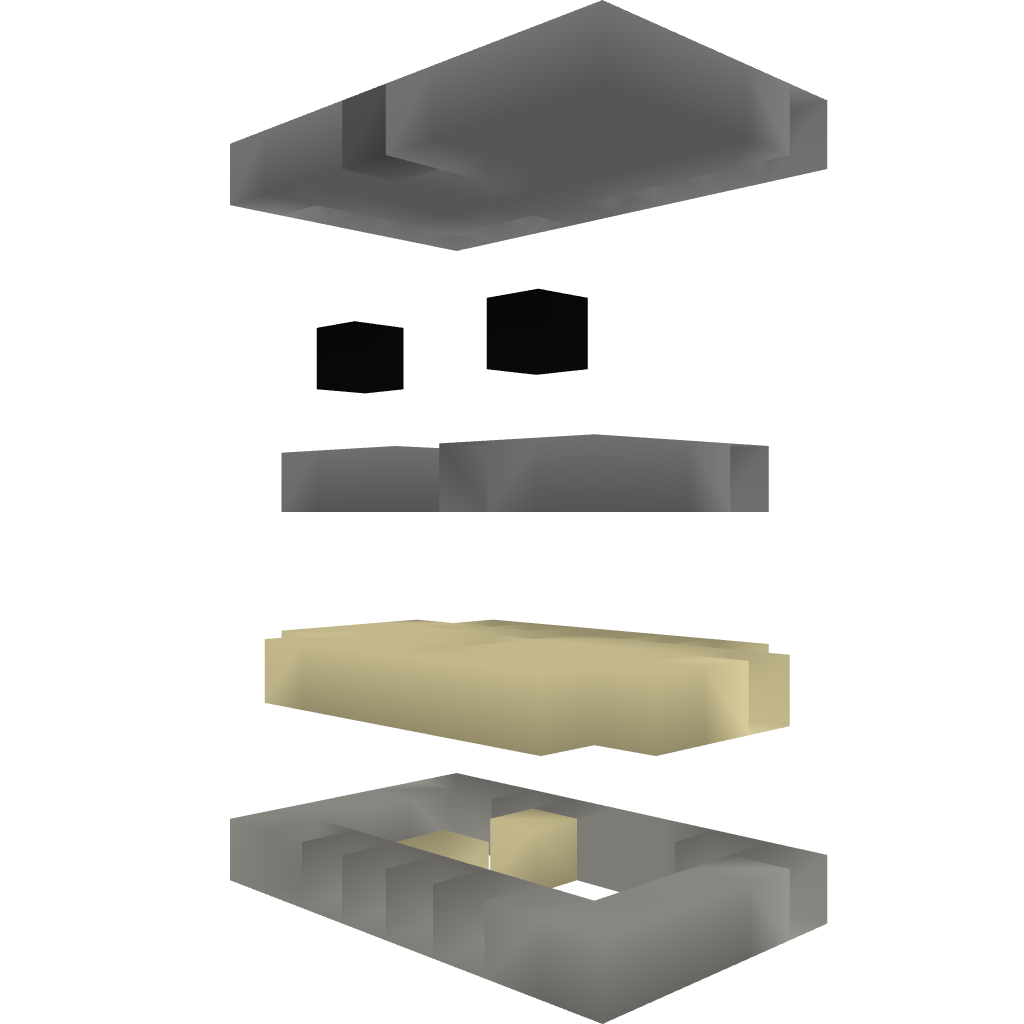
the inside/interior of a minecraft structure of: Compact cobble generator